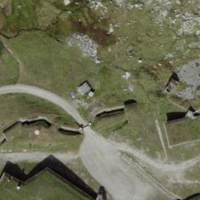
EUNIS habitat code: 26
Species observed at this site:
Alchemilla alpina